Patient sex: M
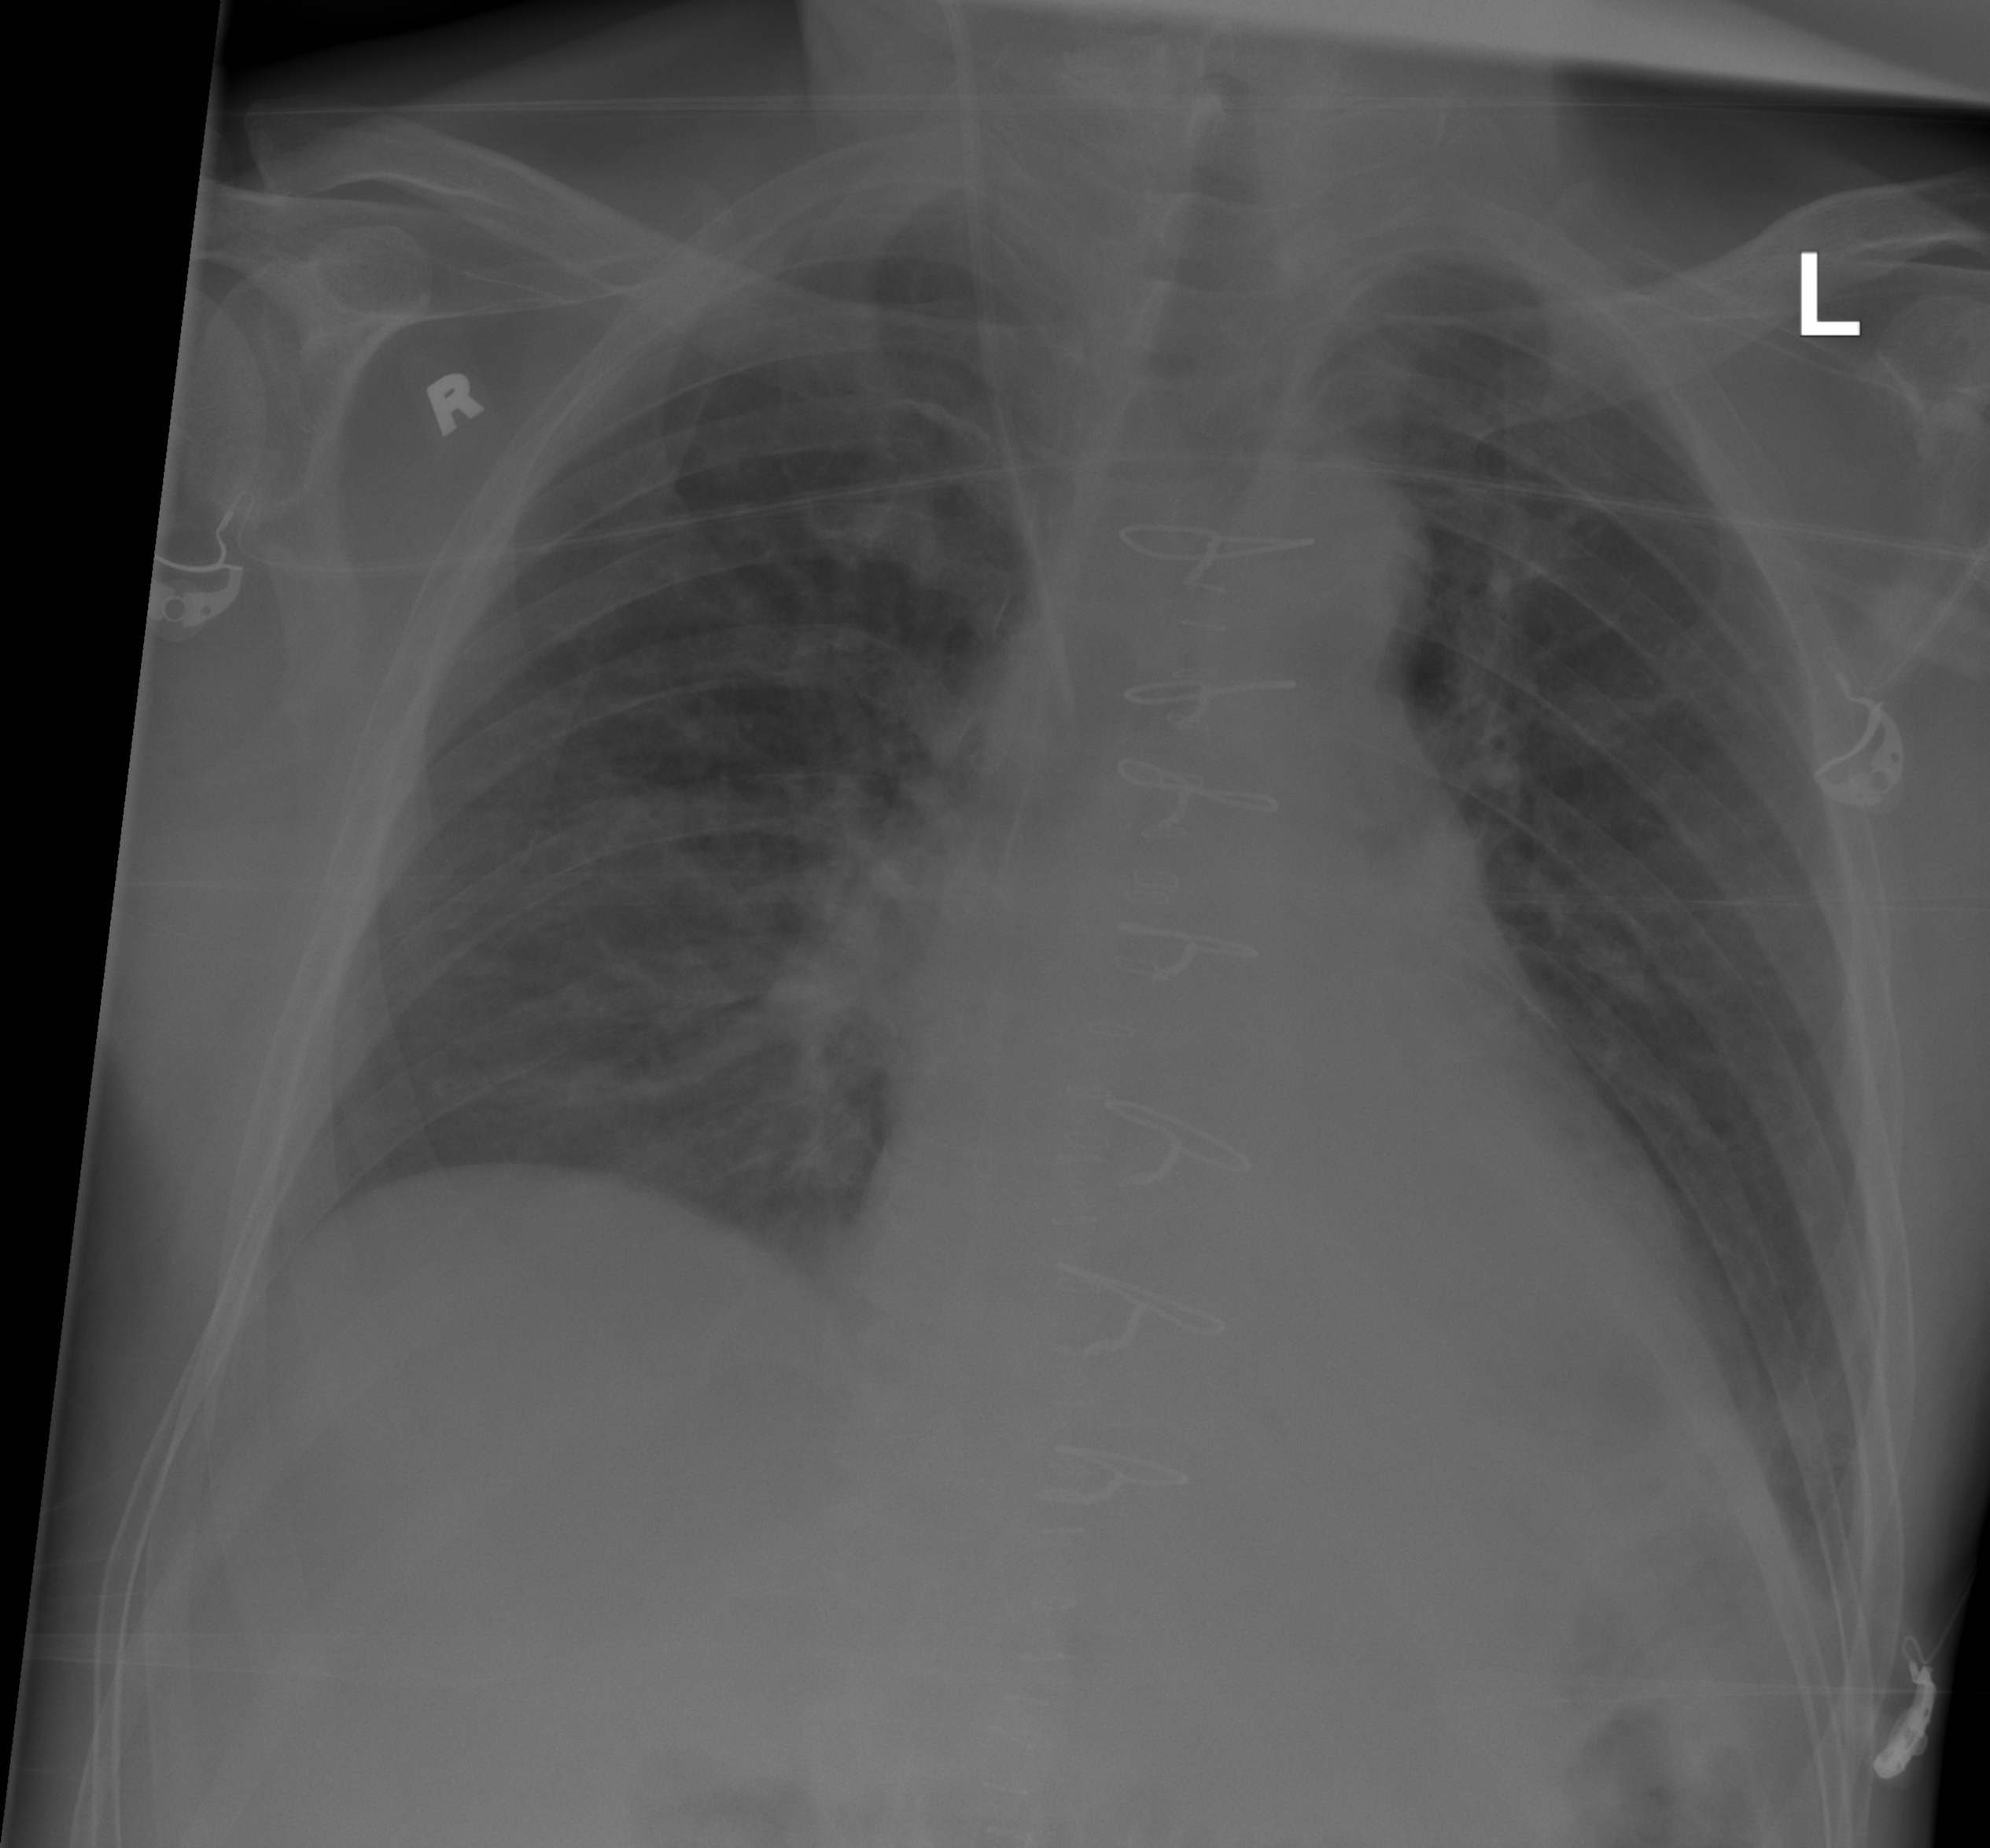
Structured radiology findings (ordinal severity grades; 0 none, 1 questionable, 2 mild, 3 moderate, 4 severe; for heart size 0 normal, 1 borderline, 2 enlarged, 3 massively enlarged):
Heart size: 2
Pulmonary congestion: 0
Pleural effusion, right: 1
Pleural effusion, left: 1
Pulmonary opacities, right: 0
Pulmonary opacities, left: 0
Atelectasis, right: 2
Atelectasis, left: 1